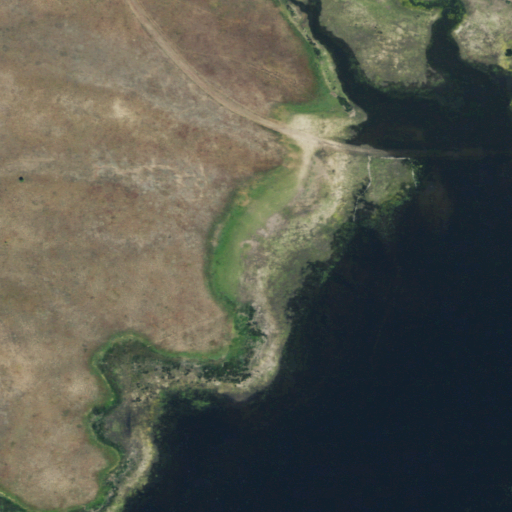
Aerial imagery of plain(s) in Colorado named Dutton Park containing shrub, open water, grassland, woody wetlands, and herbaceous wetlands